Question: How do I set a C# checkbox property to "unchecked" for the purpose of saving a setting? I'm using the .NET settings feature to store the state of a checkbox. When the form loads it grabs that setting and checks or un-checks that checkbox accordingly. The code below works to set the setting to true. But there is no definition for unchecked in this context.

Can anyone help?
Thanks.
PS. This is using VS2010, C# and .NET 3.5
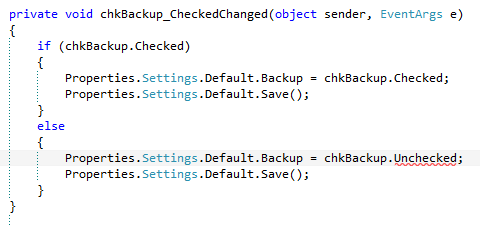
Answer: chkBackup.Checked will contain false if the box is unchecked, so you can just always use chkBackup.Checked to get what you need. The following code should be all that you ever need -
'''
private void chkBackup_CheckChanged(object sender, EventArgs e)
{
Properties.Settings.Default.Backup = chkBackup.Checked;
Properties.Settings.Default.Save();
}
'''